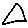
Label: triangle